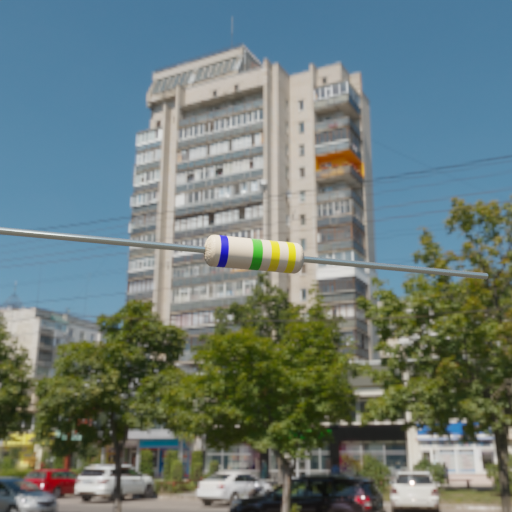
Resistor colour bands (in order): blue, green, yellow, yellow